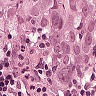
Metastatic tissue present: yes